Question: I understand that 'fluid' isn't the best description, but that's how I imagine the green that lays inside a progress bar.
I was just wondering if it was possible to just see the green 'fluid' from the progress bar, and not the container that hold the 'fluid'.
The purpose of this is to make artwork under the progress bar that would hold the green 'fluid', rather then the system's default UI holding this fluid.
EDIT:
This is a photo of the current progress bar in question:

The 'JFrame' this is on is 'INVISIBLE', so all you can see is this bar.
I would like to know if it is possible to remove the 'GREY' from around the 'JProgressBar' and just display the green.
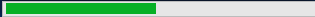
Answer: By , you may mean the paint used by a 'BasicProgressBarUI' in its implementation of 'paintDeterminate()'. The UI delegate fills all of 'boxRect' with 'ProgressBar.background' and some fraction of 'boxRect' with 'ProgressBar.foreground'. You can
- Change the color via the 'UIManager', as discussed <URL>.